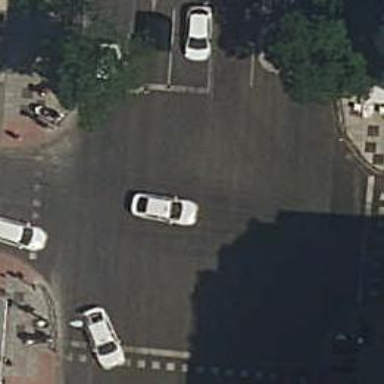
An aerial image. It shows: Road with traffic signals.